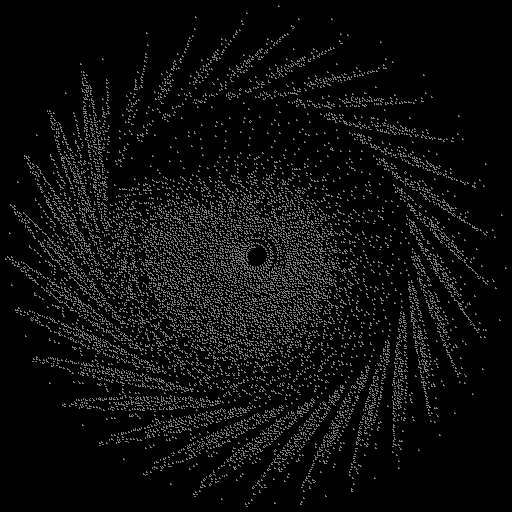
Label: fleabane